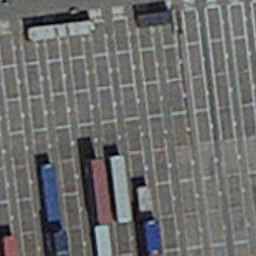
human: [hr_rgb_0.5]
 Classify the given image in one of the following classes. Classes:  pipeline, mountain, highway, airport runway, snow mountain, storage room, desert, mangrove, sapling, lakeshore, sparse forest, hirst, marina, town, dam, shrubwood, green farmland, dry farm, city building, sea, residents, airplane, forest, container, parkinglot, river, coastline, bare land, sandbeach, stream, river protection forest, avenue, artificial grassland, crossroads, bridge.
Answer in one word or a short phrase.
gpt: container